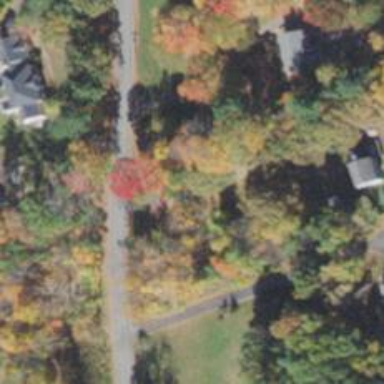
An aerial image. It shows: Driveway.